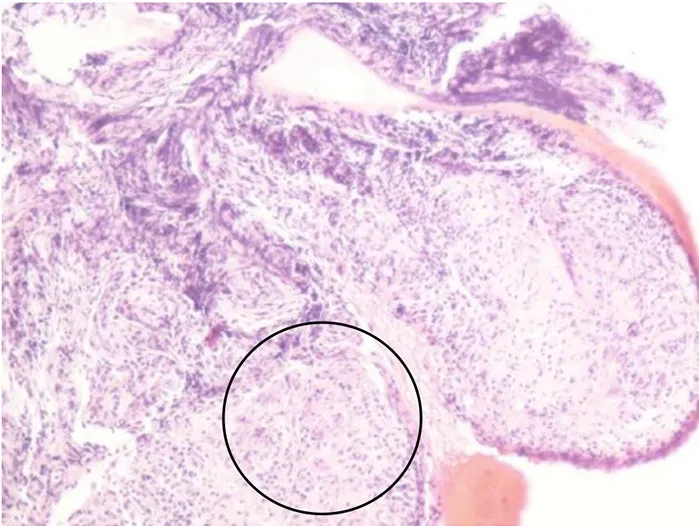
Pleural biopsy showing non-caseating granulomas (circle).
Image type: pathology (h&e)